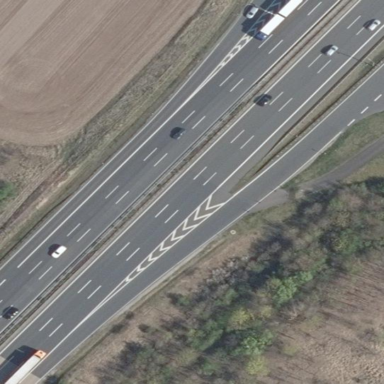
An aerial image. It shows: It's motorway area.